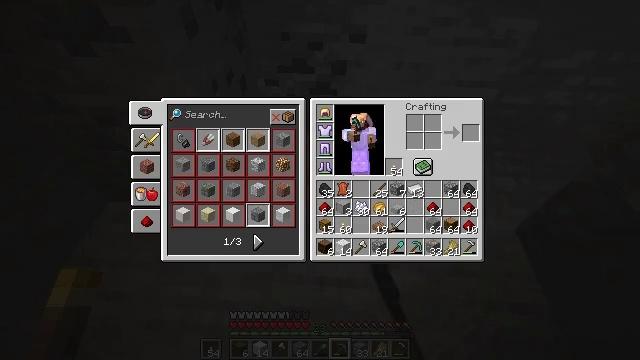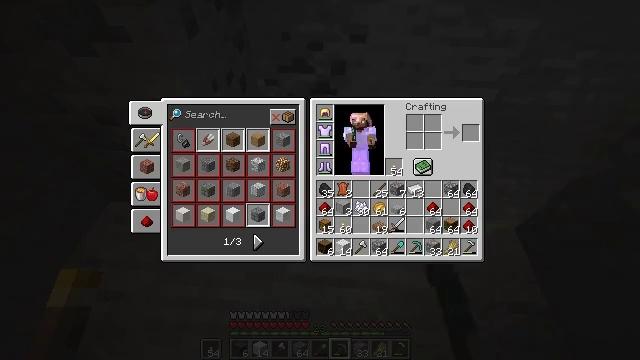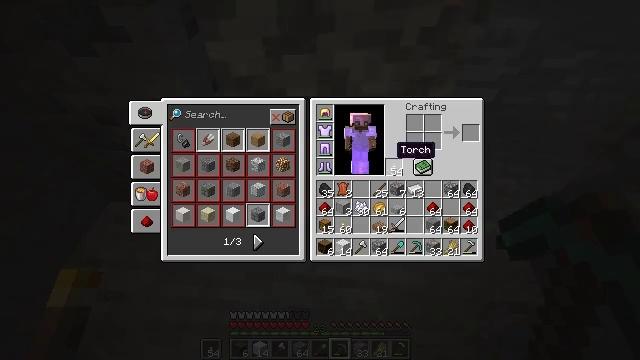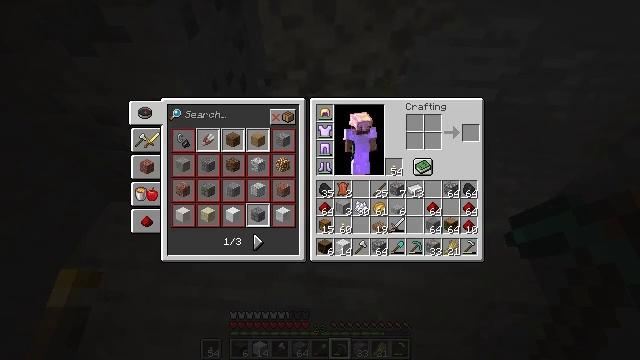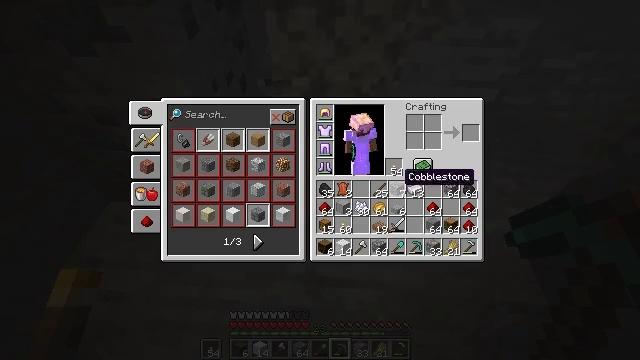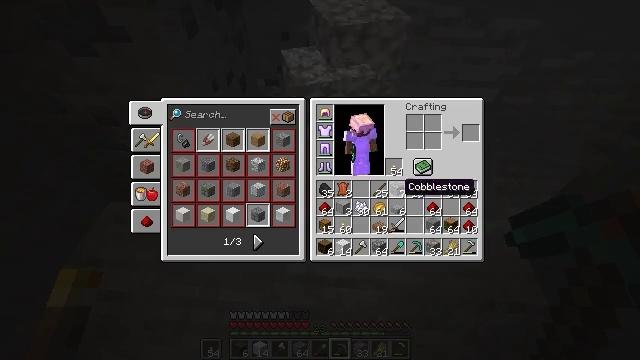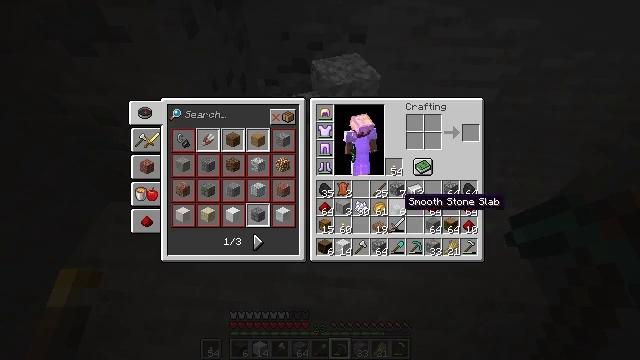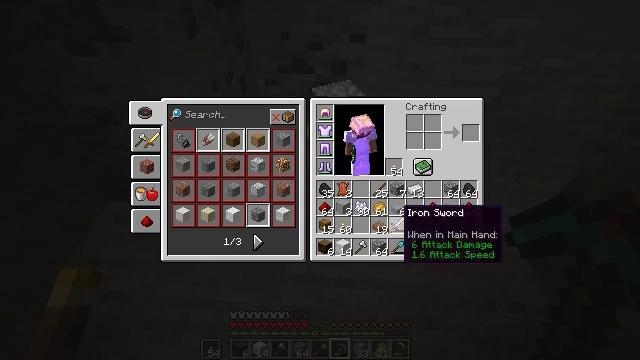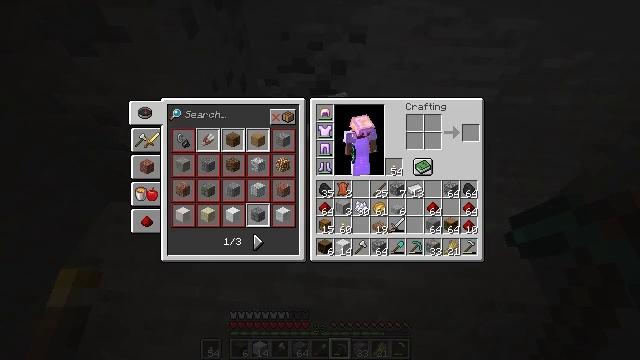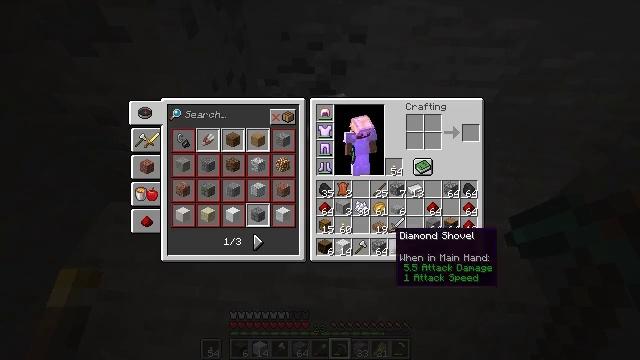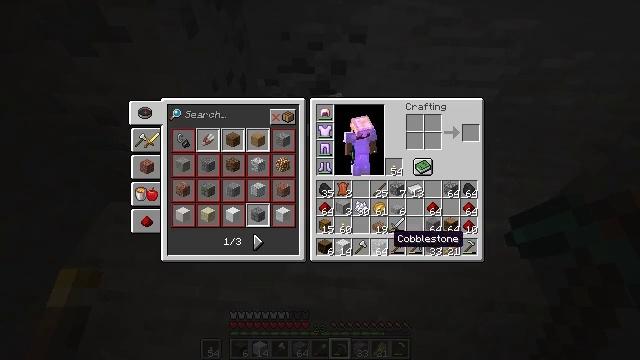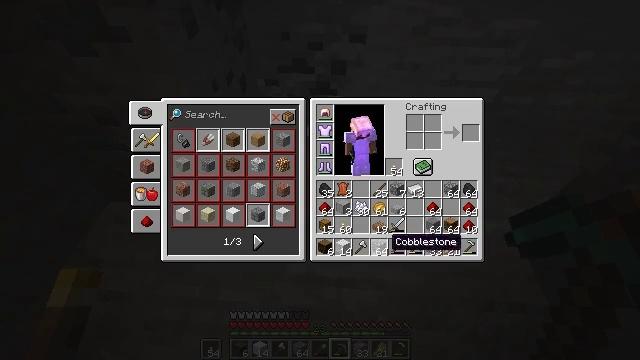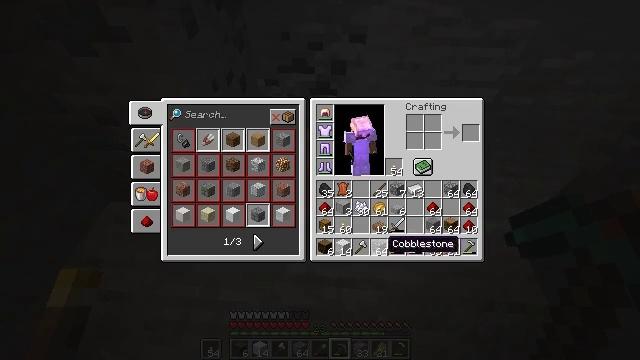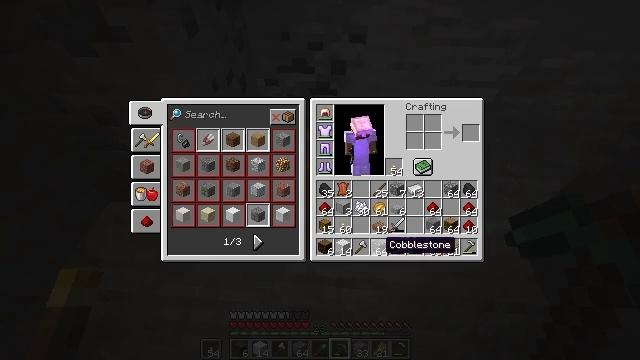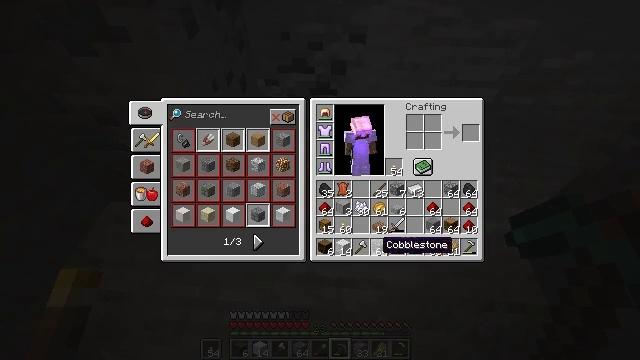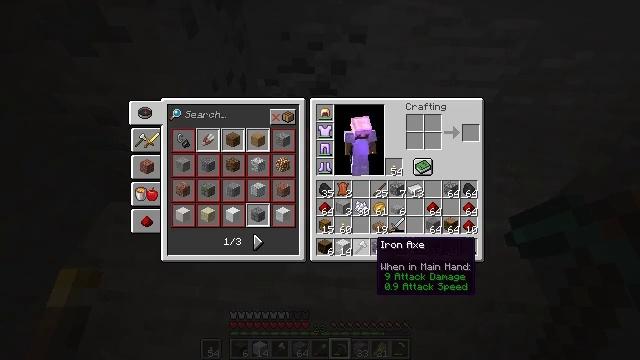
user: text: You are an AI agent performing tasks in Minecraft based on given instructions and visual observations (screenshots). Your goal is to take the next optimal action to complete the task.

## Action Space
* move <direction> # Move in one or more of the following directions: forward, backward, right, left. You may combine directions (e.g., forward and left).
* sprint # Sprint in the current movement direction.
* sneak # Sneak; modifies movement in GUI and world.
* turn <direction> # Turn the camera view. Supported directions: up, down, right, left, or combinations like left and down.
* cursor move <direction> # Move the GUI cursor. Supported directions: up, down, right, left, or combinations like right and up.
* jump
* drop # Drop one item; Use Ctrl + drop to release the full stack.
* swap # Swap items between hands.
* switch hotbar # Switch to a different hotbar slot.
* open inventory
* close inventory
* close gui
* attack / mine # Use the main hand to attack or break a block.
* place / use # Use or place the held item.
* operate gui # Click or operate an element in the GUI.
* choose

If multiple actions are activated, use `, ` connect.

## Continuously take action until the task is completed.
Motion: motion action
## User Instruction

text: Drop a smooth stone.
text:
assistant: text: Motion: cursor move right and down, open gui
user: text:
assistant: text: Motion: cursor move right and down
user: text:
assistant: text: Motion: cursor move down
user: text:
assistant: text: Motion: cursor move down
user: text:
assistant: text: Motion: cursor move down
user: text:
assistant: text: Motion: cursor move down
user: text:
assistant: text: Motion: cursor move down
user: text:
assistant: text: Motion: cursor move down
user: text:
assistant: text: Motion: cursor move down
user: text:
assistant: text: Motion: no_op
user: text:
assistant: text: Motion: no_op
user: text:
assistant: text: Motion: no_op
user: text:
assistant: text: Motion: no_op
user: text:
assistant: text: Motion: no_op
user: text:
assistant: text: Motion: no_op
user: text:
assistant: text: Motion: no_op
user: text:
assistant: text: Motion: no_op
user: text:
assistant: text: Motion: no_op
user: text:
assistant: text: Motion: no_op
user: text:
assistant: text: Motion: no_op
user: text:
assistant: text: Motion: no_op
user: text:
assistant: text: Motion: no_op
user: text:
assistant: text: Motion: no_op
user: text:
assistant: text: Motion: no_op
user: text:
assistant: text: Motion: no_op
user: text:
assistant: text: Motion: no_op
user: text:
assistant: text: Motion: no_op
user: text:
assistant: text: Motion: no_op
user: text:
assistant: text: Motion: cursor move left
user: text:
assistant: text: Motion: no_op